Field crop: tomato
Growth stage: 2
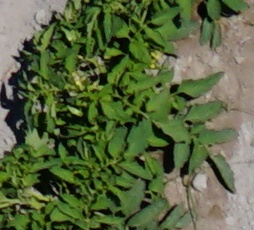
Species: tomato